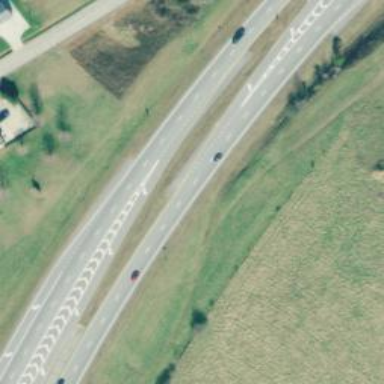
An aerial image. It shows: Trunk highway.